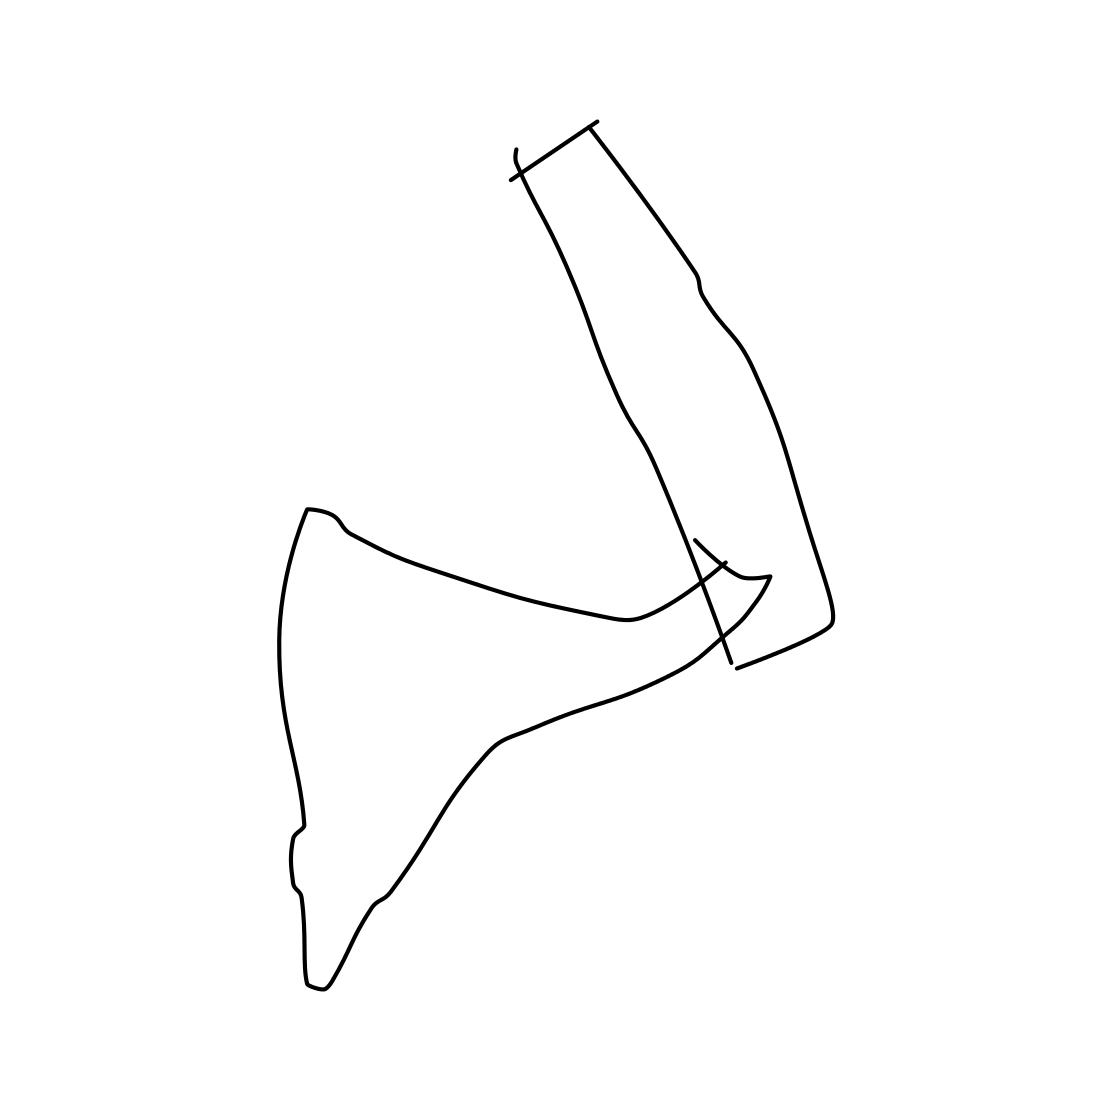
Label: axe